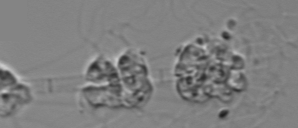
Label: Leptocylindrus_mediterraneus